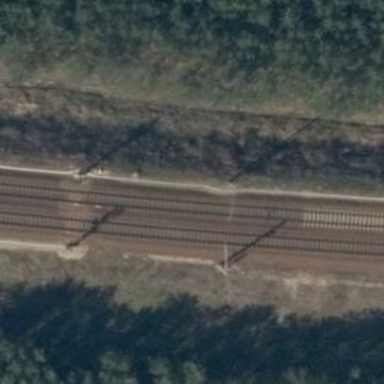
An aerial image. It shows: Milestone along the railway track with catenary mast.